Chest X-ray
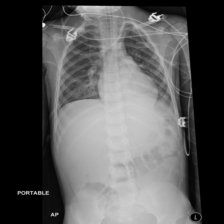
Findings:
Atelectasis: negative
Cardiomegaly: negative
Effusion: negative
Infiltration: negative
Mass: negative
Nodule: negative
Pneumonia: negative
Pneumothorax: negative
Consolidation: negative
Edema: negative
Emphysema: negative
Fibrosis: negative
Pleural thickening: negative
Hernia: negative